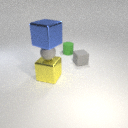
large yellow metal cube in front of small green rubber cylinder